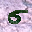
Label: 5